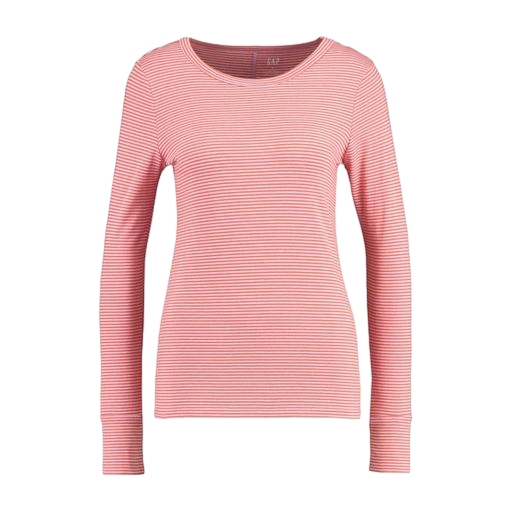
red women's striped long-sleeve t-shirt, red hannah long sleeve sailor tee, long sleeved red striped shirt, white background